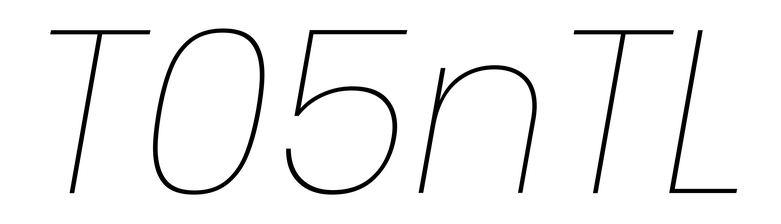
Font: Poppins-ThinItalic